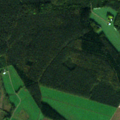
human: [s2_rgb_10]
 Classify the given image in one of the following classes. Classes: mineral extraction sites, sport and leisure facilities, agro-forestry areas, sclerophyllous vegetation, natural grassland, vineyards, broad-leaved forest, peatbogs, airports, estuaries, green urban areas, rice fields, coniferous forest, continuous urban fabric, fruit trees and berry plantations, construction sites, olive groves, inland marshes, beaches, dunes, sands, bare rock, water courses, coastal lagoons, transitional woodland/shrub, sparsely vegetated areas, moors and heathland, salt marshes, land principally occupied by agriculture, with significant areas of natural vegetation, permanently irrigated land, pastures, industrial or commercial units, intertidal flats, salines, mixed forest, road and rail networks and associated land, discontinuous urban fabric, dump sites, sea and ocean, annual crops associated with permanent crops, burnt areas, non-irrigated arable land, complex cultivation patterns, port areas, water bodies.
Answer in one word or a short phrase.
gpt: non-irrigated arable land, land principally occupied by agriculture, with significant areas of natural vegetation, coniferous forest, mixed forest, transitional woodland/shrub